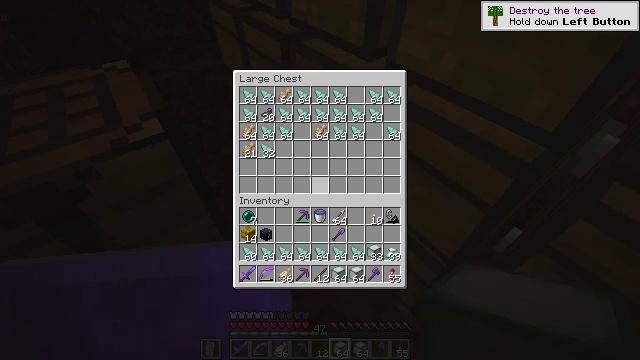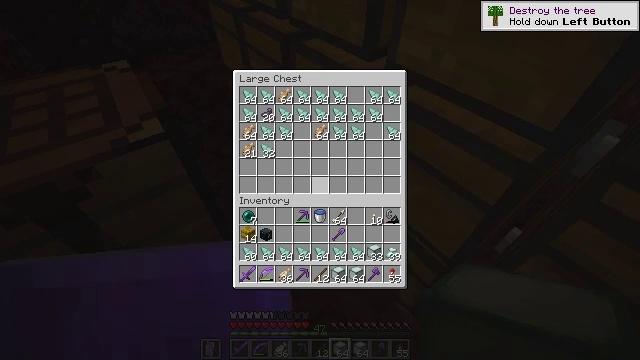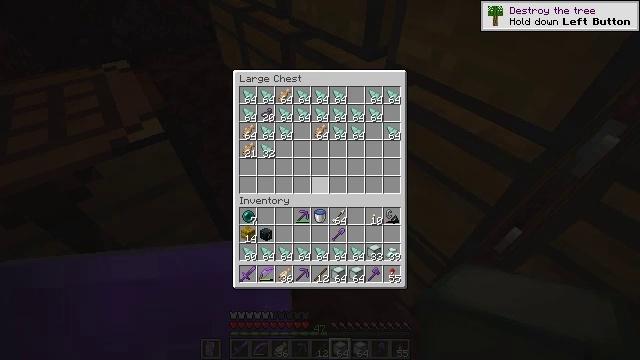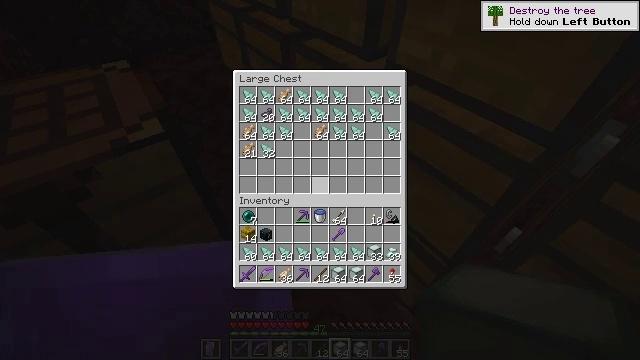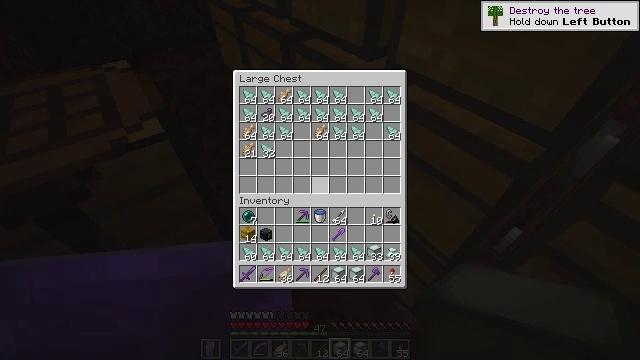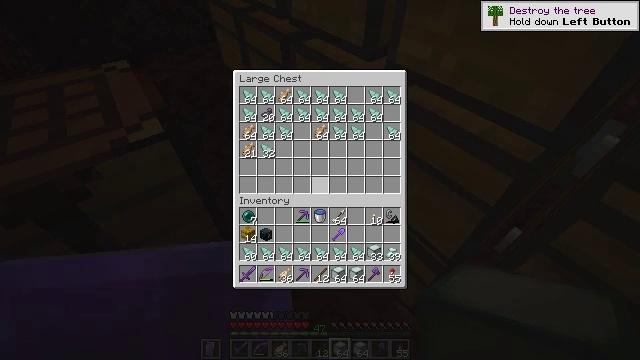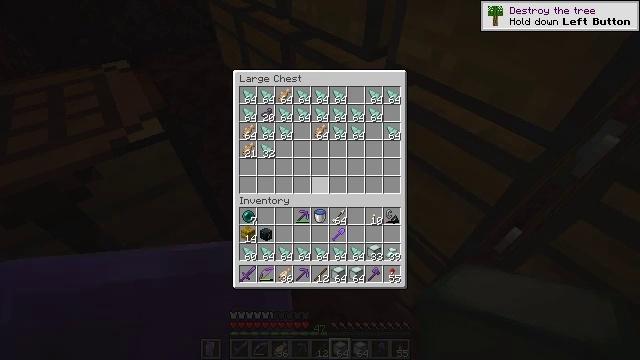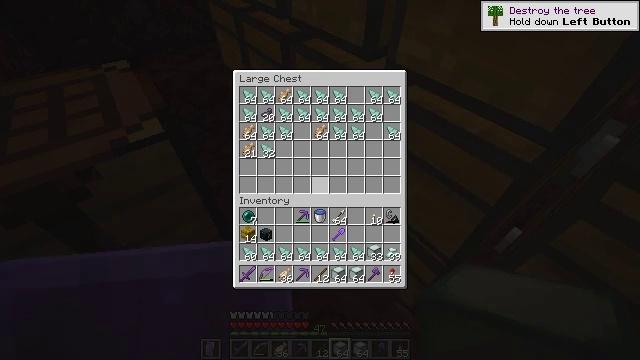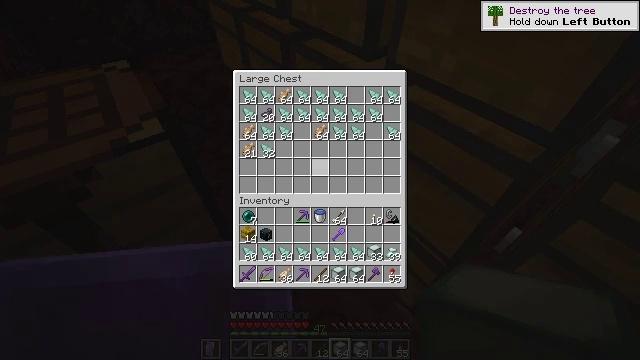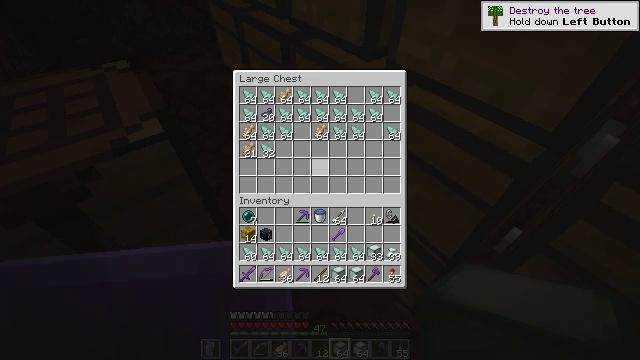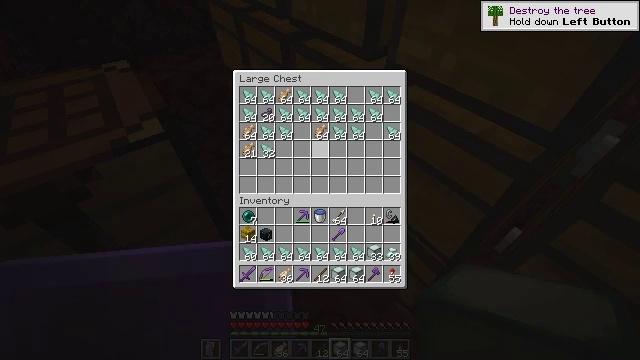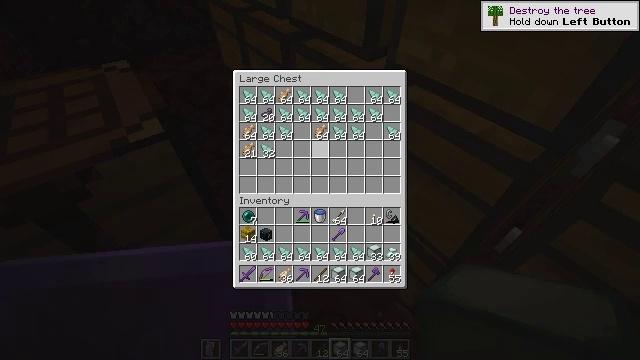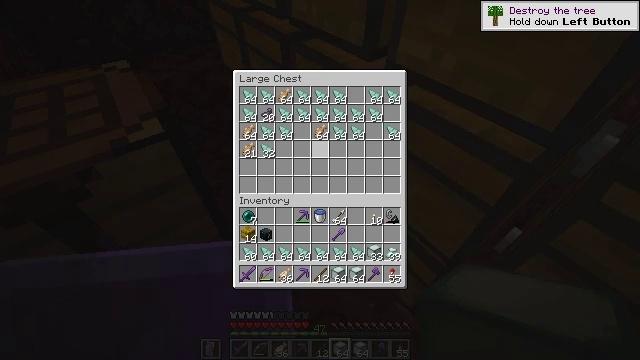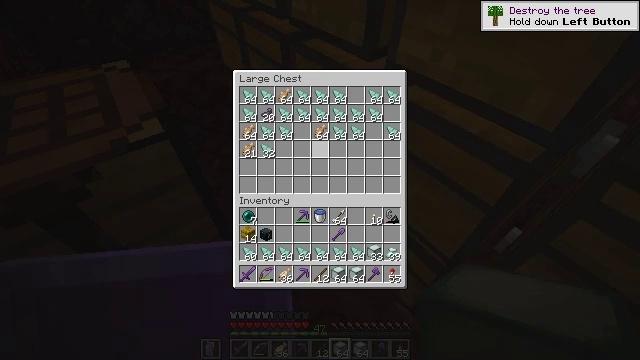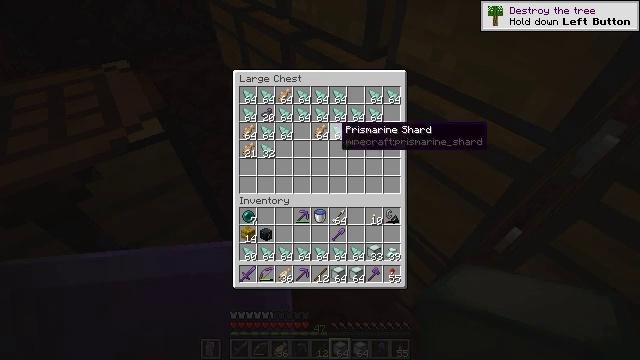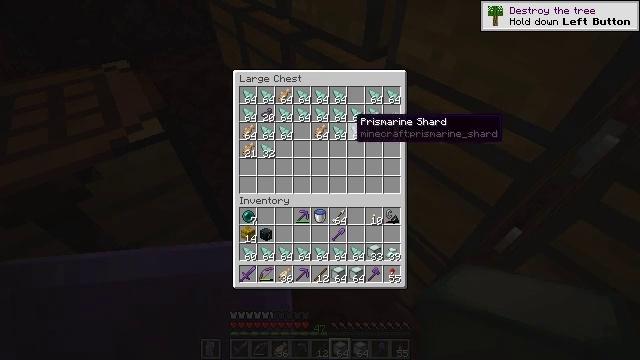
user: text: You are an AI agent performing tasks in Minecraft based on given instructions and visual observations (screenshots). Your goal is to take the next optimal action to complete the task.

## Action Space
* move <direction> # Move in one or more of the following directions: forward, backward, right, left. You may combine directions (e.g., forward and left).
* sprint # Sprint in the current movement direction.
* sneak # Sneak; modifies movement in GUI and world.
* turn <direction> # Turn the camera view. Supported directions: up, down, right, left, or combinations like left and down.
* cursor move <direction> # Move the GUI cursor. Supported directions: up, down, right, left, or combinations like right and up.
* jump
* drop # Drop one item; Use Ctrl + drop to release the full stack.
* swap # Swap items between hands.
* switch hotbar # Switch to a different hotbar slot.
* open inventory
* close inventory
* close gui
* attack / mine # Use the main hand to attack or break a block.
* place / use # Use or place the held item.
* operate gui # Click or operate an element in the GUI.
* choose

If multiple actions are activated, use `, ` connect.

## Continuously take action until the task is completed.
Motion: motion action
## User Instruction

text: Create a sea lantern.
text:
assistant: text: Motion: no_op
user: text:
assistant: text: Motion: no_op
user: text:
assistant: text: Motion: no_op
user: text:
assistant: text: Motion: no_op
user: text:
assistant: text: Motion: no_op
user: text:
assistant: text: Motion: no_op
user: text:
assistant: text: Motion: no_op
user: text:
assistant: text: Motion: no_op
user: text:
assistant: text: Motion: no_op
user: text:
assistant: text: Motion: turn up
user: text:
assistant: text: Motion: turn up
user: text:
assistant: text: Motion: no_op
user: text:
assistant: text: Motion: no_op
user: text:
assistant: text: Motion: turn right
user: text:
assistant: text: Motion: turn right and up
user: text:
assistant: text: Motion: no_op
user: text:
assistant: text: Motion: no_op
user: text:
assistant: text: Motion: no_op
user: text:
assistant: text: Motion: no_op
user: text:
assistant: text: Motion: no_op
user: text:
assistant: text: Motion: turn right and down
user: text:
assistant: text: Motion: turn right and down
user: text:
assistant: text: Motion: no_op
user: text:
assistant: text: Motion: no_op
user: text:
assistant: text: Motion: turn left and down
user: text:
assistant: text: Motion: turn left
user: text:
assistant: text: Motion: no_op
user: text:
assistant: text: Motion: no_op
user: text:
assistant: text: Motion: no_op
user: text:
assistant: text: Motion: no_op